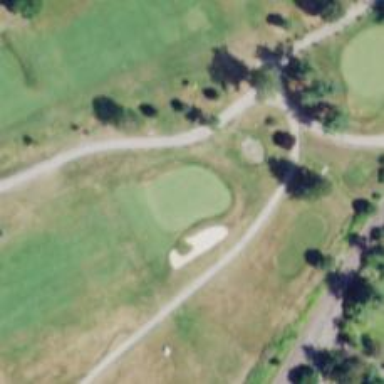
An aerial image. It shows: Golf hole.